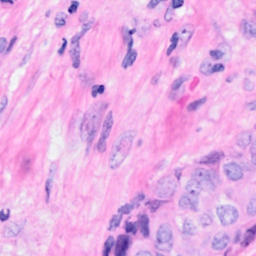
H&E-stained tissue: Breast